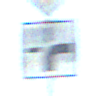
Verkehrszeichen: VerlaufVorfahrtsstrasse3
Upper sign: Vorfahrtsstrasse
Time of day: MorningAfternoon
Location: Outdoor (Special)
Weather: Clear
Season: NotSpecified
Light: Natural